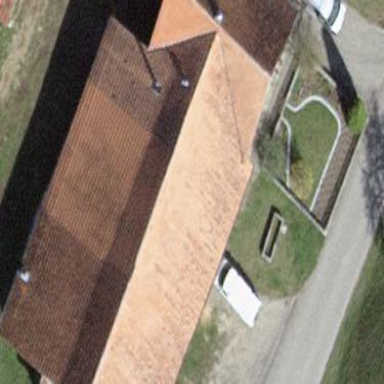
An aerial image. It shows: Stable building.